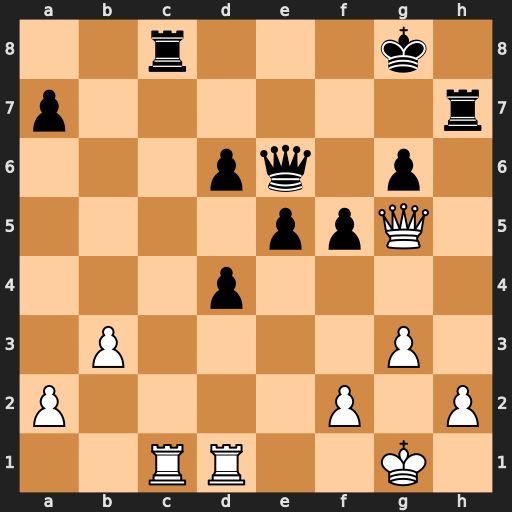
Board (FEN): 2r3k1/p6r/3pq1p1/4ppQ1/3p4/1P4P1/P4P1P/2RR2K1
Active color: w
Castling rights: -
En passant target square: -
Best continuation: Rxc8+ Qxc8 Qxg6+ Rg7 Qxd6